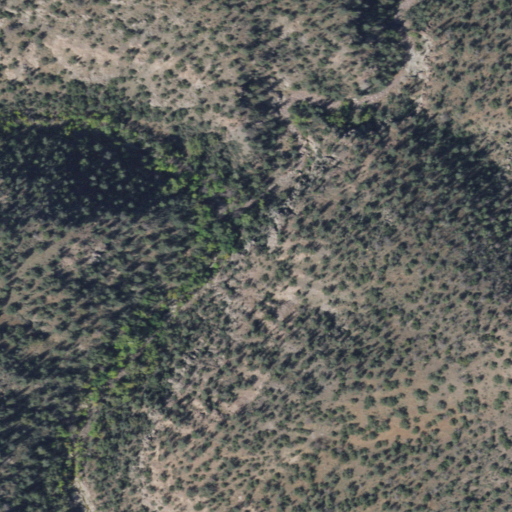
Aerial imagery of valley in Arizona named Walnut Canyon containing shrub, evergreen forest, and woody wetlands